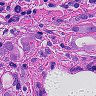
Metastatic tissue present: yes